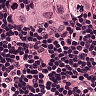
Metastatic tissue present: yes